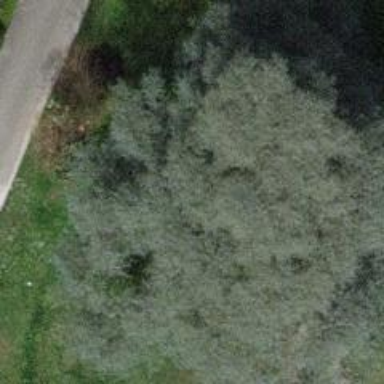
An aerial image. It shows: Evergreen needle-leaved tree.